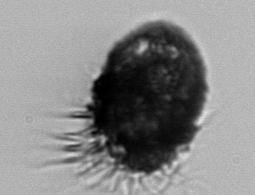
Label: Stenosemella_pacifica